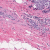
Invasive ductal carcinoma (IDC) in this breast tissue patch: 0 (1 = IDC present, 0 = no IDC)